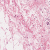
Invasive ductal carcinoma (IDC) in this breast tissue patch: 0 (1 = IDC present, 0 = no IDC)